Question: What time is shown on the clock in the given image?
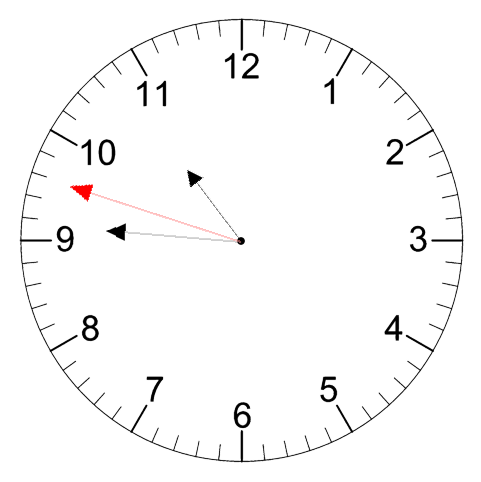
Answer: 10:45:48